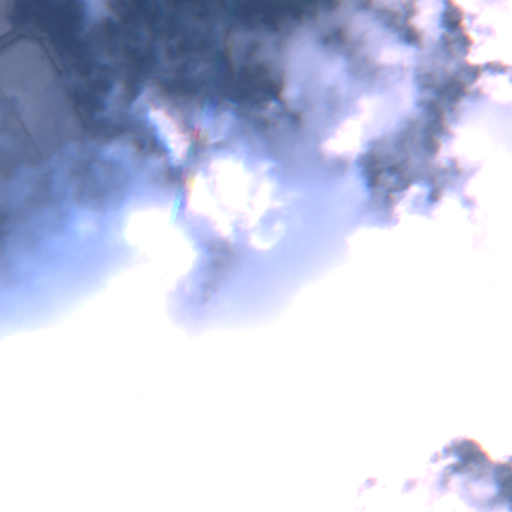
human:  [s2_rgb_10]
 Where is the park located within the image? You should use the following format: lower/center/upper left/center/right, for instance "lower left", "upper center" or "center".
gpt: The park is located in the upper right of the image.
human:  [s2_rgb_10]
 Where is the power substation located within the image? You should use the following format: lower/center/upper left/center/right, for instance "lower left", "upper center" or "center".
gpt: The power substation is located in the lower left of the image.
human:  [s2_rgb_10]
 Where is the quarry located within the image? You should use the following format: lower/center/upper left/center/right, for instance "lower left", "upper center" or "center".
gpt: The quarry is located in the upper left of the image.
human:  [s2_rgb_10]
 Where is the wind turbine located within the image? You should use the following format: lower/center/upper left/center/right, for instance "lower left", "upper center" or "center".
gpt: The wind turbine is located in the lower right of the image.
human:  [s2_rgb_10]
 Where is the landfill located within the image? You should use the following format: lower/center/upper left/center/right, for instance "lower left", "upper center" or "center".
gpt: There is no landfill in the image.